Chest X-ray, AP view. Patient: 58 years old, sex M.
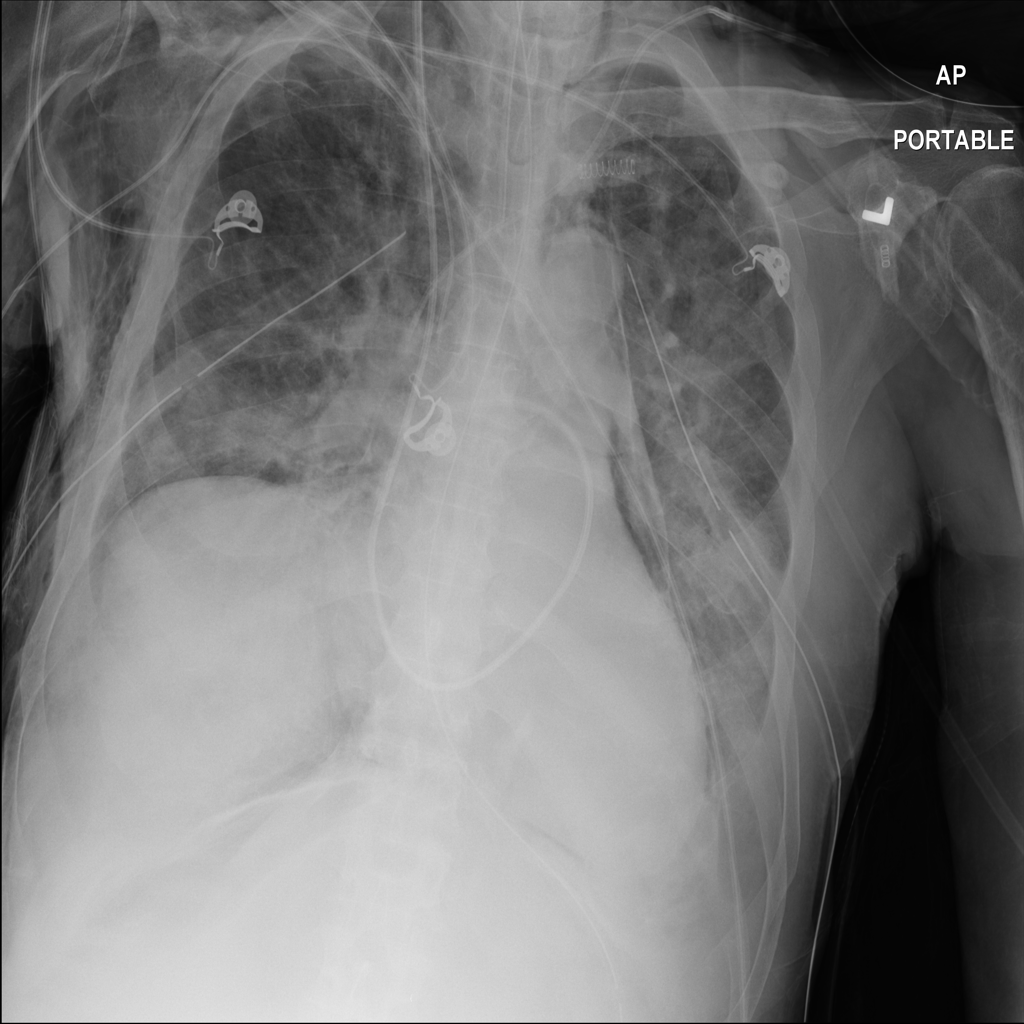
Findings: No Finding